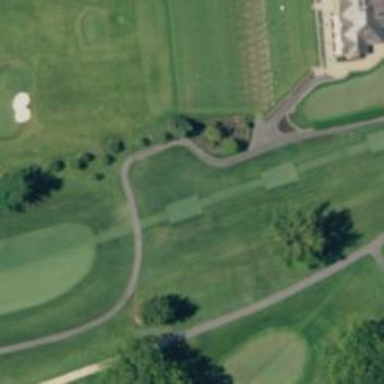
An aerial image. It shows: Golf cartpath that is also road path.